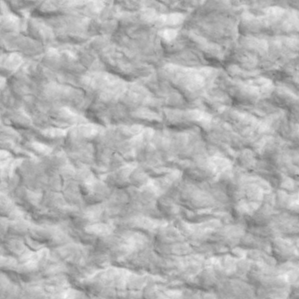
Label: non_frost